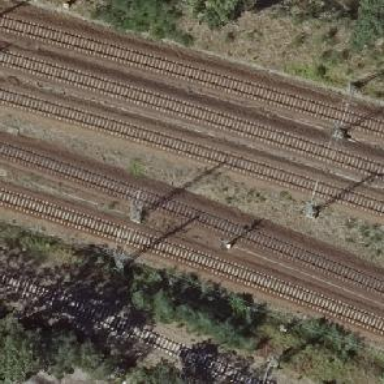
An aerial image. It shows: Railway signal.